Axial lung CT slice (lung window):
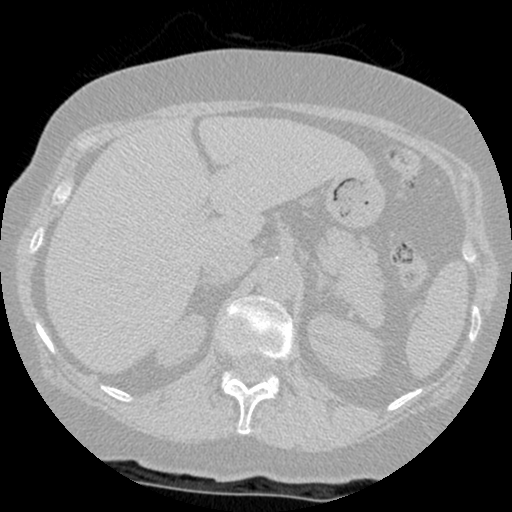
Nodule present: no